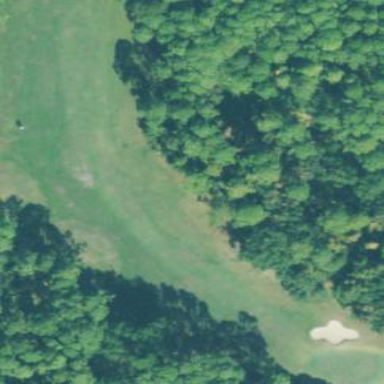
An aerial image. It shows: Golf fairway in the image.